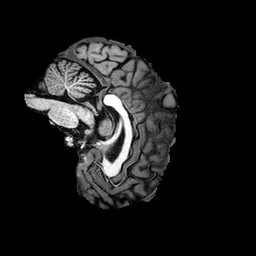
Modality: T1w
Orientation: sagittal